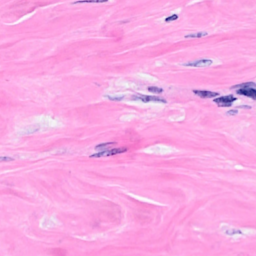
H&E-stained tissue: Breast